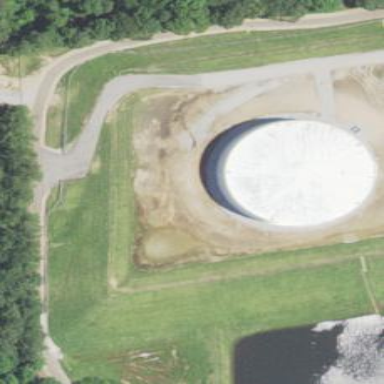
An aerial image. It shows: Storage tank which is man-made.